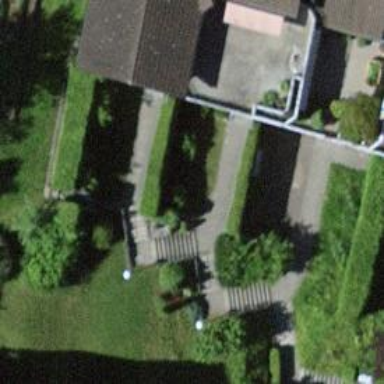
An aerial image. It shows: Road with steps.